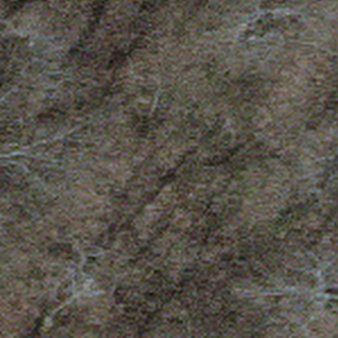
Label: other